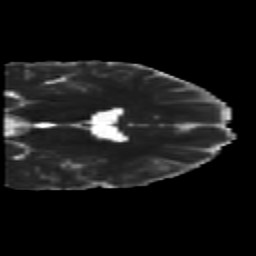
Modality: MD
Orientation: coronal
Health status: healthy
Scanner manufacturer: siemens
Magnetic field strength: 3 T
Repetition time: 10 s
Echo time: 0.092 s